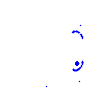
Particle: pion